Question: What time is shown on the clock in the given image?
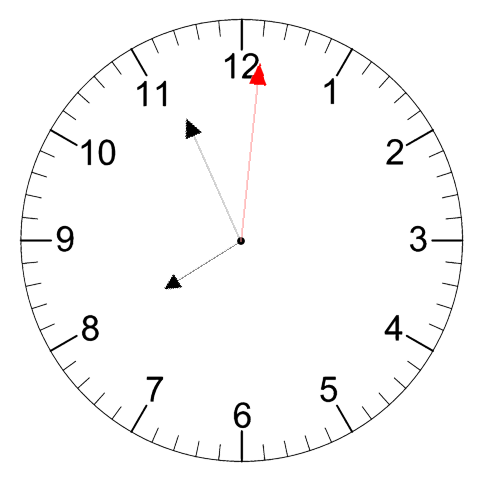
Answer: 07:56:01